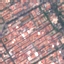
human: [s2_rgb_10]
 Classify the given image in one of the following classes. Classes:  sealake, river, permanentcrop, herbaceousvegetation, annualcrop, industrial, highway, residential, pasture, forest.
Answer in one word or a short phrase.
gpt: Residential